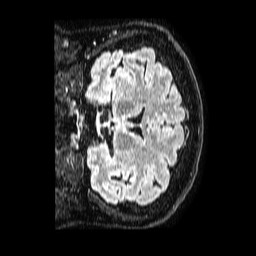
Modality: FLAIR
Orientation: coronal
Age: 52
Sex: female
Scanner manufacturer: philips
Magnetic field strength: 1.5 T
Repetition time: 4.8 s
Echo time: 0.3 s